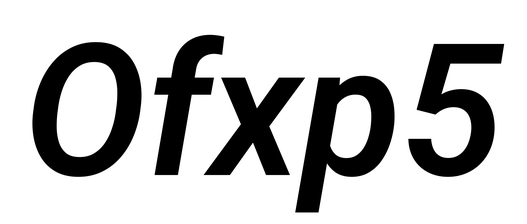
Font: Roboto-Italic_SemiBold_Italic